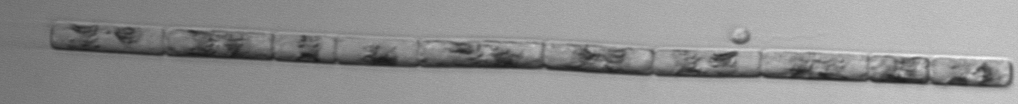
Label: Guinardia_delicatula